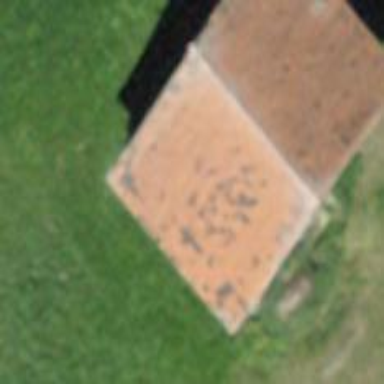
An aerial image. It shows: Shed building.